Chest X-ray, PA view. Patient: 19 years old, sex M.
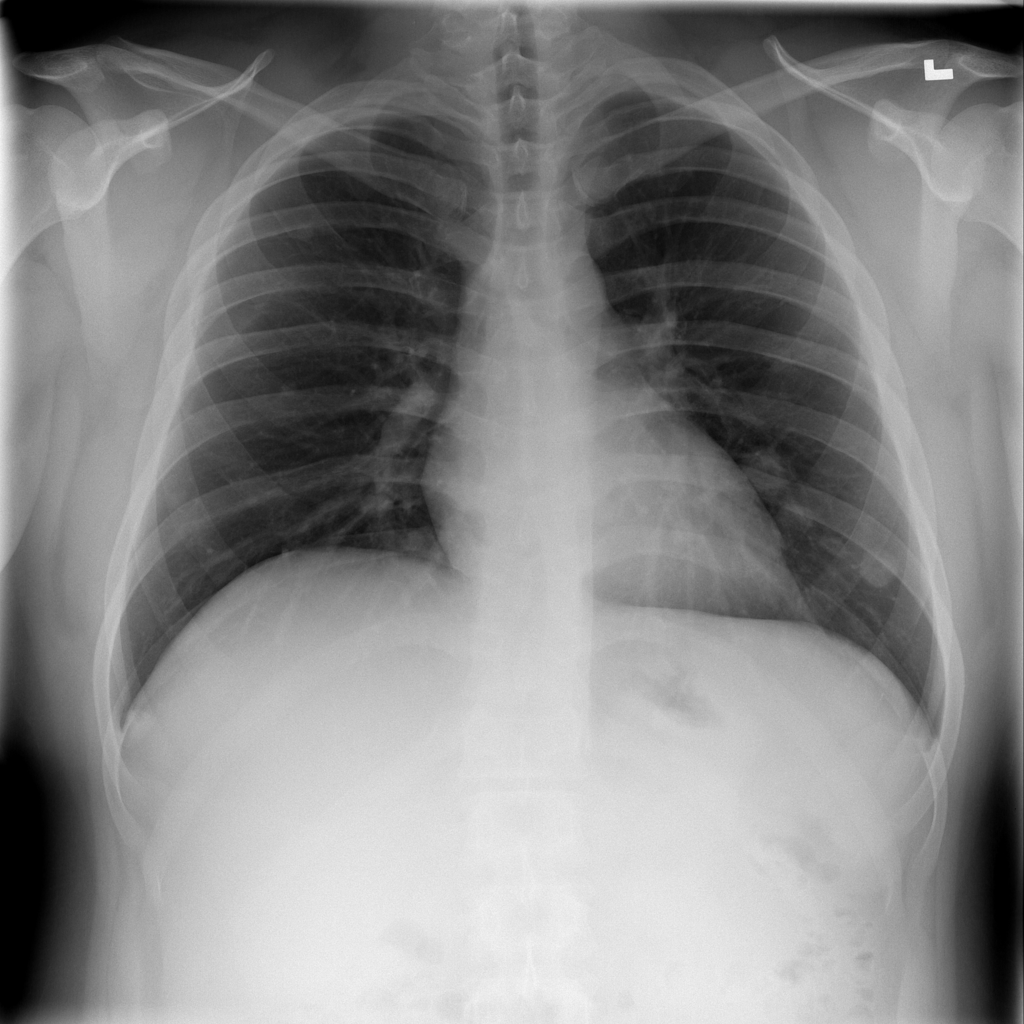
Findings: Nodule